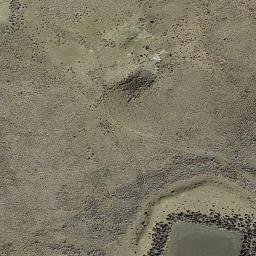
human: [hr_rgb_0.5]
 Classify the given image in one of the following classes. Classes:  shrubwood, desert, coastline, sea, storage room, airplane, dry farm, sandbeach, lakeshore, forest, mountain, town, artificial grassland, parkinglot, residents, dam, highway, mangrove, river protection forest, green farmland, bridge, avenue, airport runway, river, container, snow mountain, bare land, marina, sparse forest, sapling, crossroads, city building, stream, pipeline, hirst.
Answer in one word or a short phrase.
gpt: bare land